Question: I'm writing application for Android 2.1. with Google Maps. Everything works fine except one detail: there is a white square box on the bottom left corner of devices screen. (like on the screenshot below). This is independent on my location - always bottom left corner is blank.
Here is java code, where I create mapView:
'''
mapView = new MapView(activity,"myCorrectApiCode");
// Configure the map display options
mapView.setBuiltInZoomControls(false);
mapView.setSatellite(true);
mapView.setStreetView(true);
'''
Any idea to exclude this blank square?

code details:
my main activity xml file:
'''
<?xml version="1.0" encoding="utf-8"?>
<LinearLayout
android:id="@+id/LinearLayoutMain"
xmlns:android="http://schemas.android.com/apk/res/android"
android:orientation="vertical" android:layout_width="fill_parent"
android:layout_height="fill_parent" android:gravity="center">
<LinearLayout
android:background="@drawable/mapback"
android:id="@+id/LinearLayoutMainUp"
xmlns:android="http://schemas.android.com/apk/res/android"
android:orientation="vertical" android:layout_width="fill_parent"
android:layout_height="80sp" android:gravity="center">
<TextView android:textColor="#000000" android:gravity="center" android:id="@+id/TextViewResultTxt" android:layout_height="wrap_content" android:text="@string/result_txt" android:layout_width="wrap_content"></TextView>
<TextView android:textColor="#000000" android:textStyle="bold" android:layout_height="wrap_content" android:id="@+id/myLocationText" android:singleLine="true" android:gravity="center" android:layout_width="fill_parent" android:text="@string/hello"></TextView>
<TextView android:textColor="#000000" android:textStyle="bold" android:layout_height="wrap_content" android:id="@+id/myLocationTextDist" android:singleLine="true" android:gravity="center" android:layout_width="fill_parent" android:text="@string/waiting_for_gps"></TextView><TextView android:text="" android:id="@+id/timerTextView" android:layout_width="wrap_content" android:layout_height="wrap_content"></TextView>
</LinearLayout>
'''
mapView I'm adding dynamic:
'''
LinearLayout l = ((LinearLayout) activity.findViewById(R.id.LinearLayoutMain));
l.addView(mapView);
'''
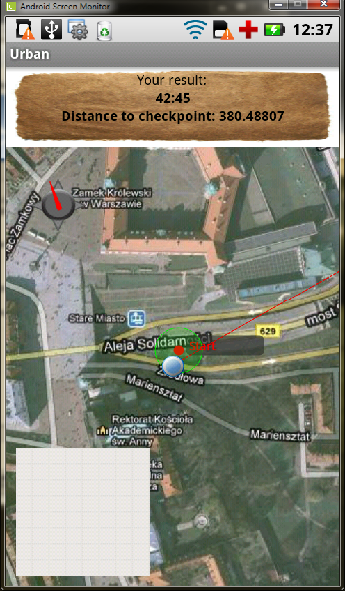
Answer: This problem is device-dependend.
Answered here: <URL>
Post in official Motorola forum:
<URL>